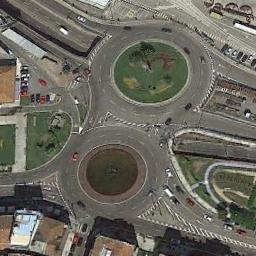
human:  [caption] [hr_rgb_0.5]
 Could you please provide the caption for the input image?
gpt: The two roundabouts connect some roads and some cars are driving on the roundabouts .

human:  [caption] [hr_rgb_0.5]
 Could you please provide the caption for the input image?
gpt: There are several vehicles on the road with two connected roundabouts  There are many buildings and trees and a large lawn around the roundabout  Many cars are parked in the open space beside the roundabout .

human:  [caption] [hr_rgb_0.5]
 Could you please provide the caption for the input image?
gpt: There are several buildings next to the roundabout .

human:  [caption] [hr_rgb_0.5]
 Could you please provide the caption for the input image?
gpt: The roundabout is on the grass next to buildings .

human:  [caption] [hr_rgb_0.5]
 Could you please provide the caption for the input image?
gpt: There are two roundabouts beside some buildings .